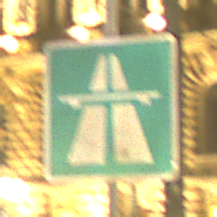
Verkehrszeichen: Autobahn
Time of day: Night
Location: Outdoor (Urban)
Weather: Overcast
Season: NotSpecified
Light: Artificial